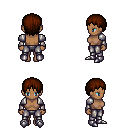
a pixel art fantasy rpg character, female body template, human, dark skin, steel arm armor, metal pants, brown plain hairstyle, metal boots, four views (front, back, left, right), 2x2 character sprite sheet, small pixel art, hard edges, no anti-aliasing